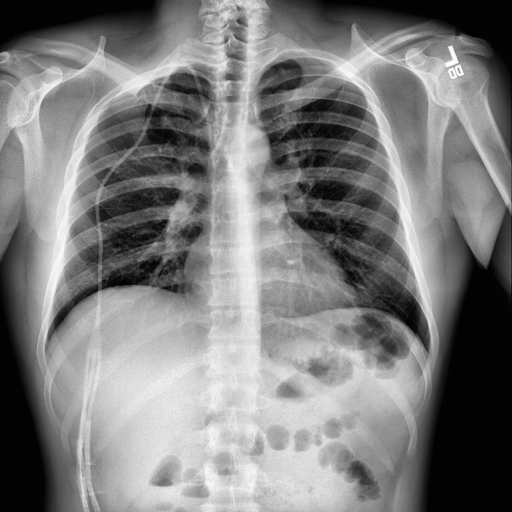
Finding: NORMAL